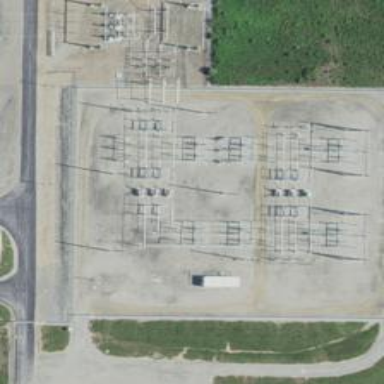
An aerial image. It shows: Switch for power supply.